Question: Brew puts a picture of a tiny beer in my terminal?!?!
How does it do this? I don't even. But I need to know, because all of my future command line applications must also put tiny pictures in their output.
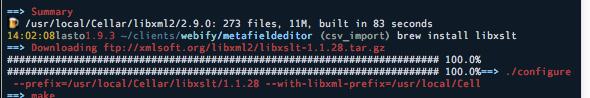
Answer: It is probably just a unicode character. In my terminal, this works:
'''
$ echo -e "Hello, 🍺"
Hello,
'''